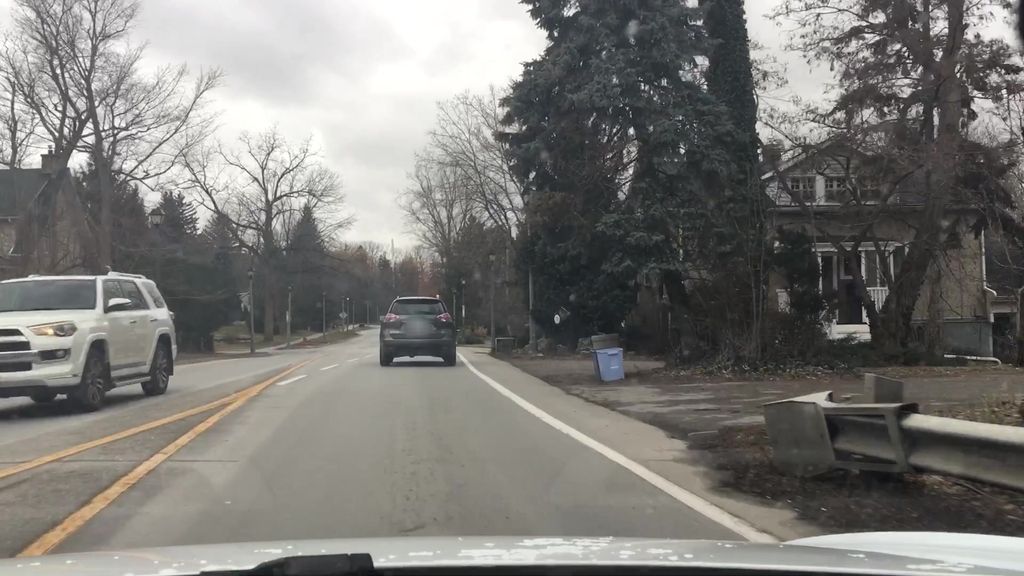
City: hamilton